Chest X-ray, PA view. Patient: 61 years old, sex M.
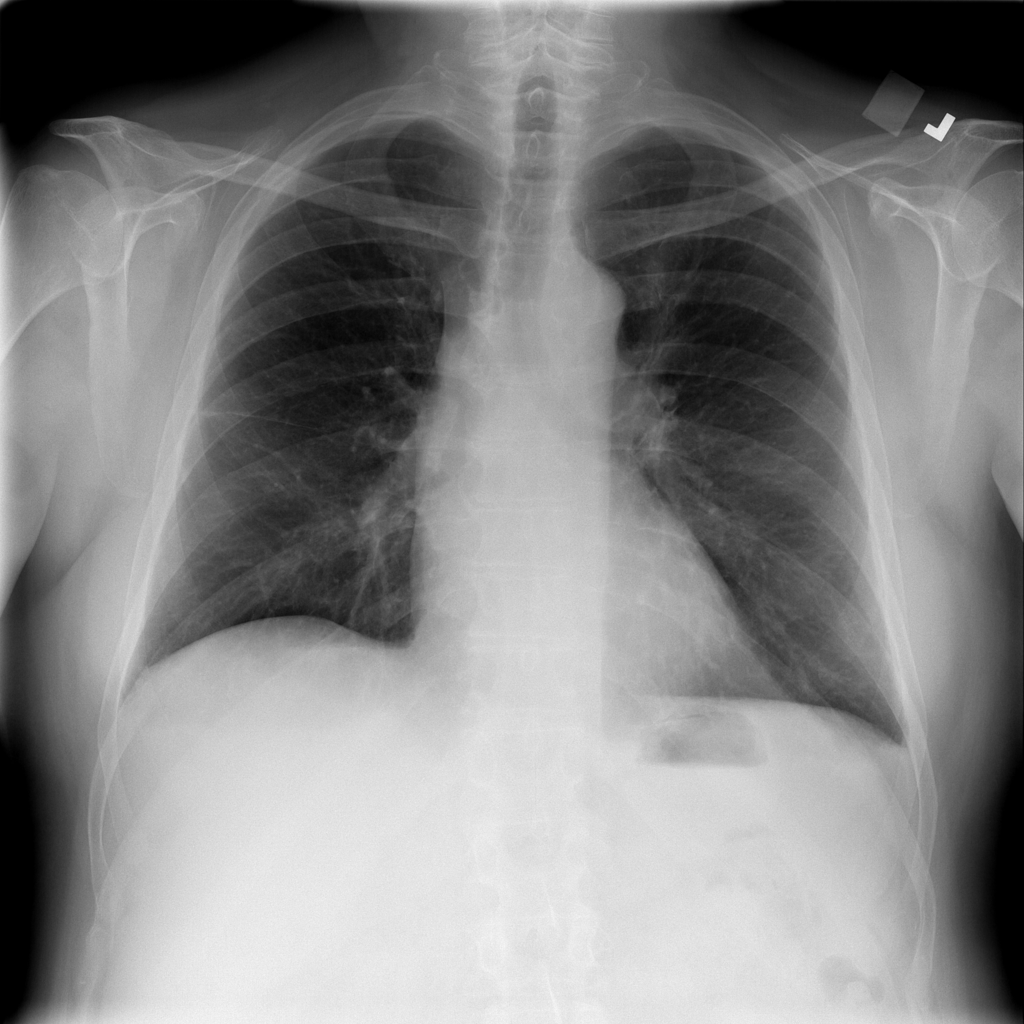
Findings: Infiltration